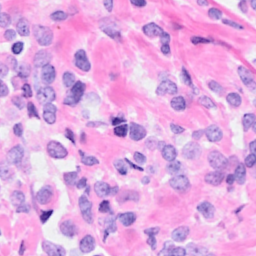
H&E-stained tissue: Breast